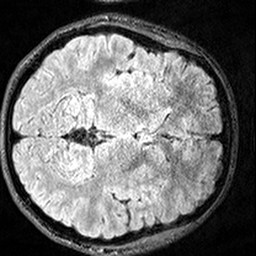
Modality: FLAIR
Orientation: axial
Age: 23
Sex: female
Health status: healthy
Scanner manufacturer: siemens
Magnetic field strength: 3 T
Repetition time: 5 s
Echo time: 0.388 s